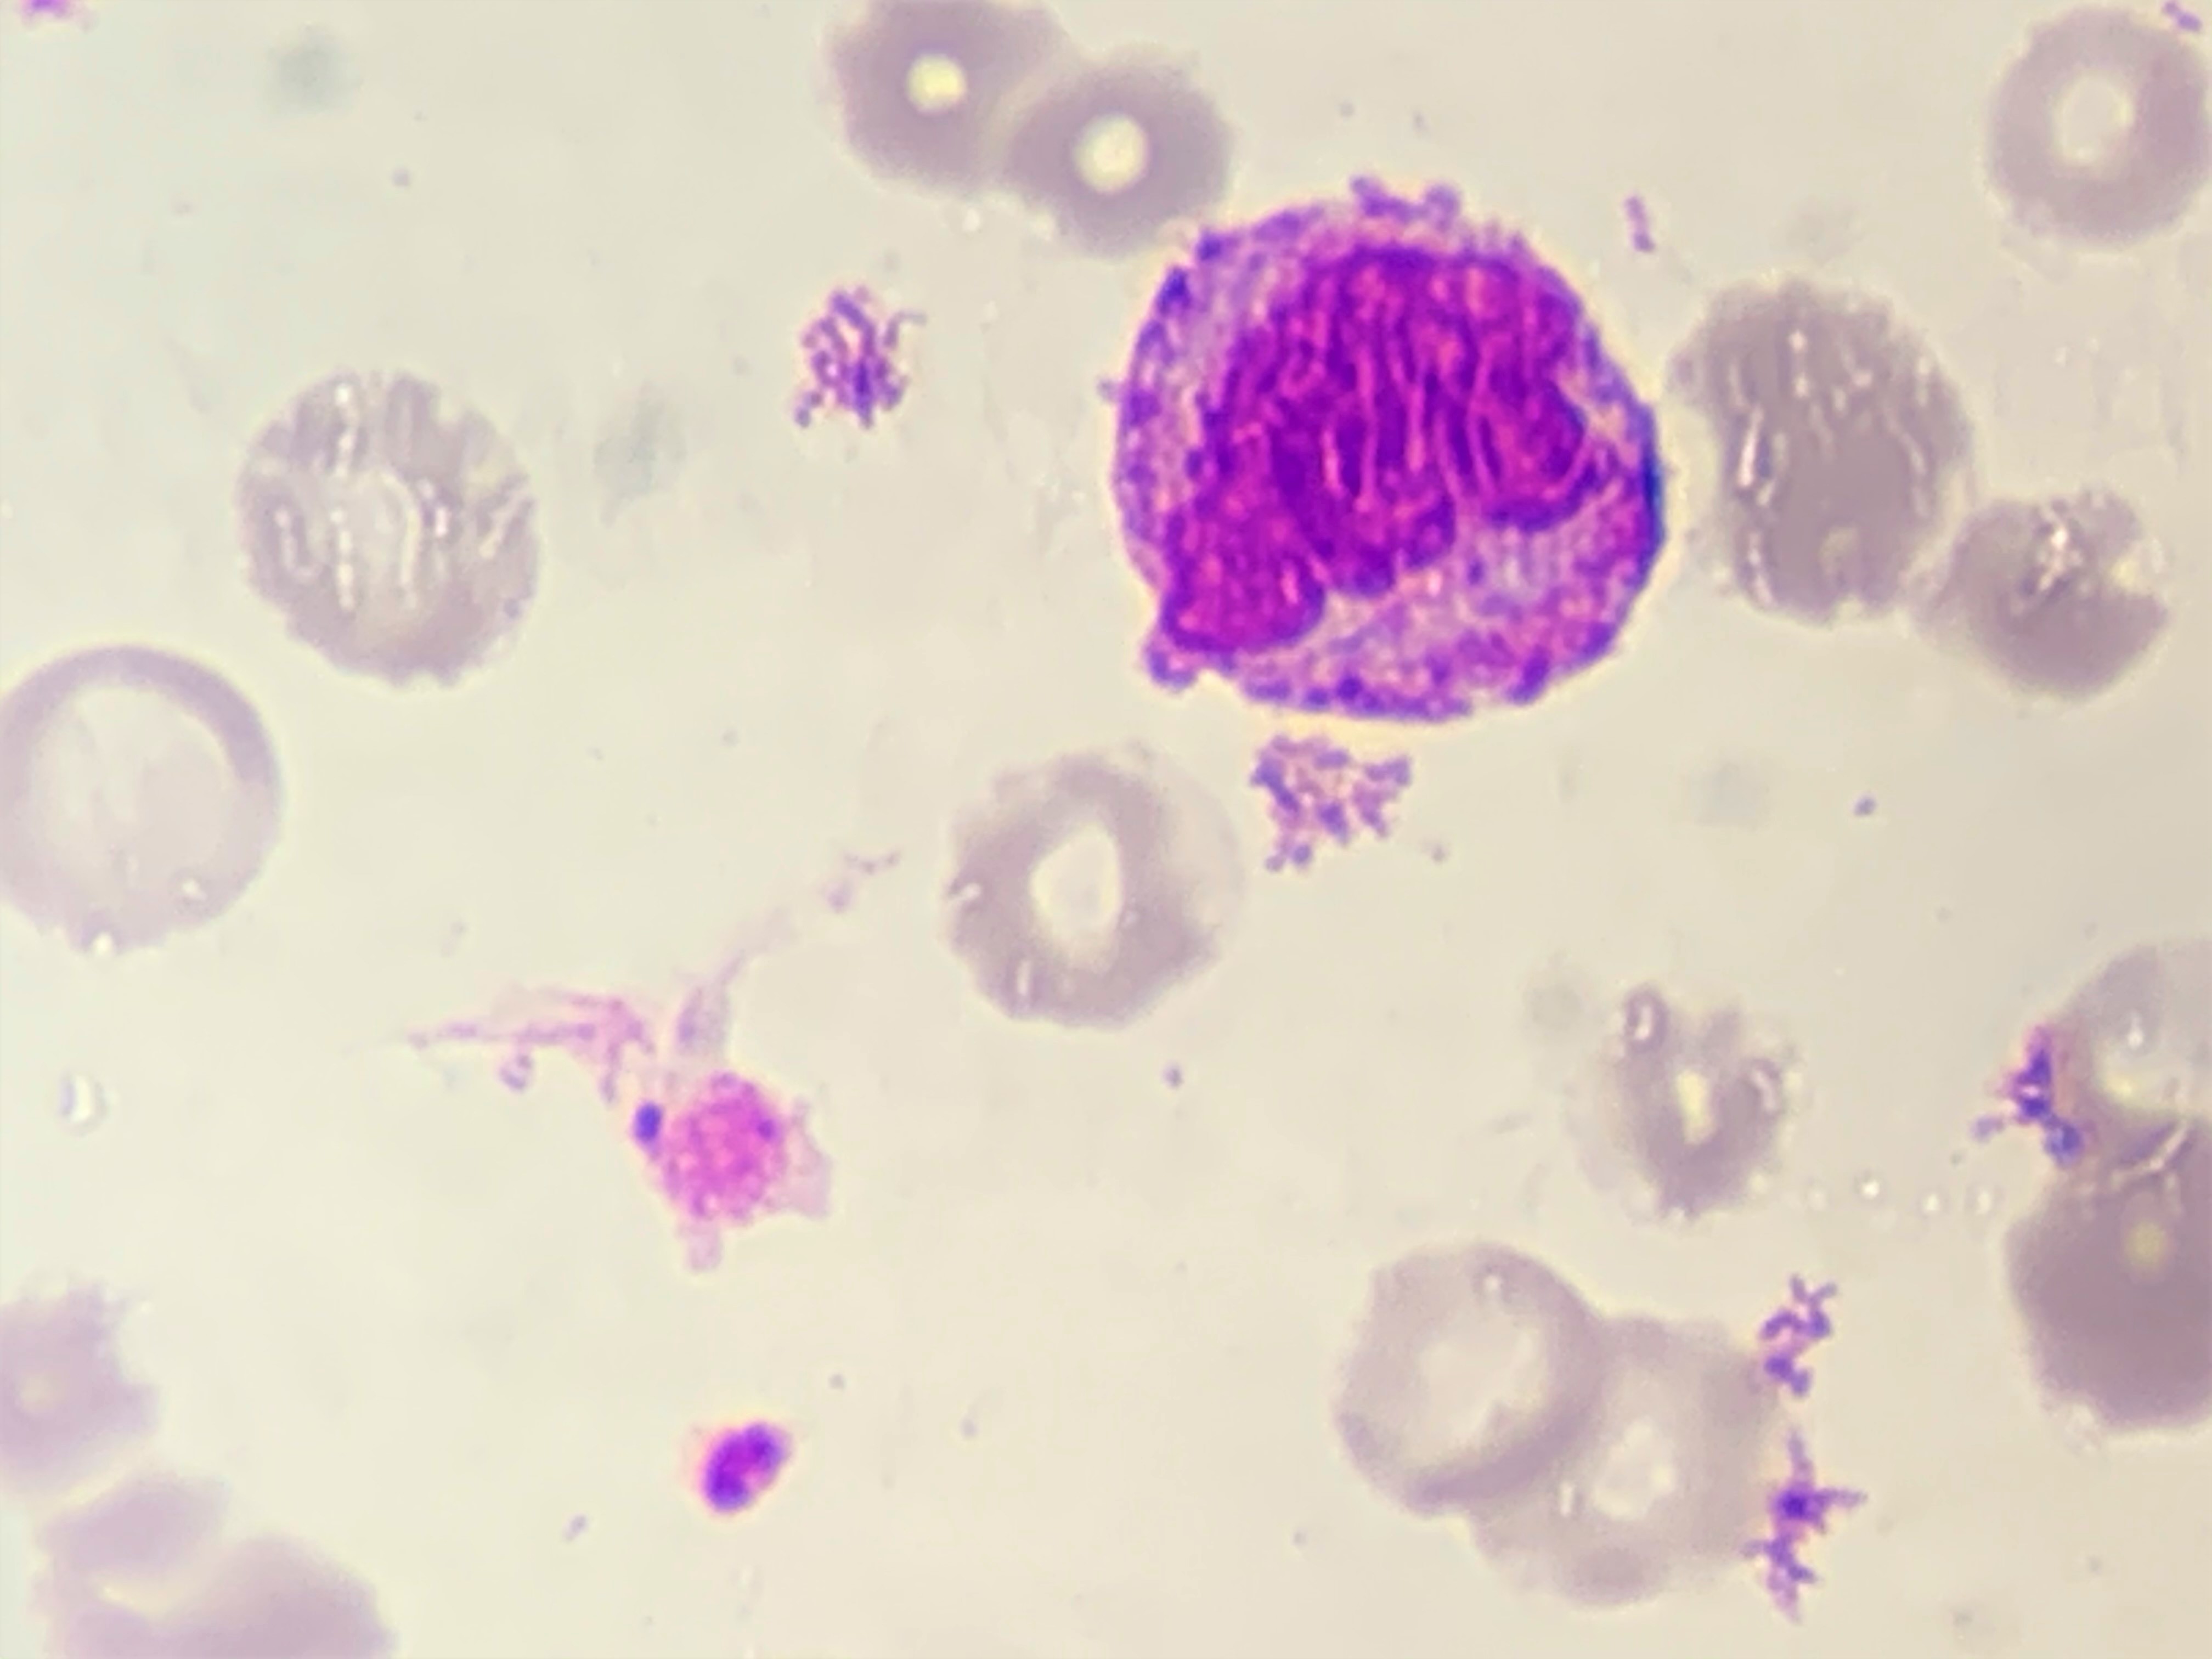
Cell type: MONOCYTES